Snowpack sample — Snodgrass Mountain, Crested Butte, Colorado (2/4/25, 12:06 PM MST)
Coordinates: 38.923, -106.968
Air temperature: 35 °F
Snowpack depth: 80 cm
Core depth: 70 cm
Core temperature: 32 °F
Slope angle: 14°, slope face: 78°
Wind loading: low
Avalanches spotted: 0
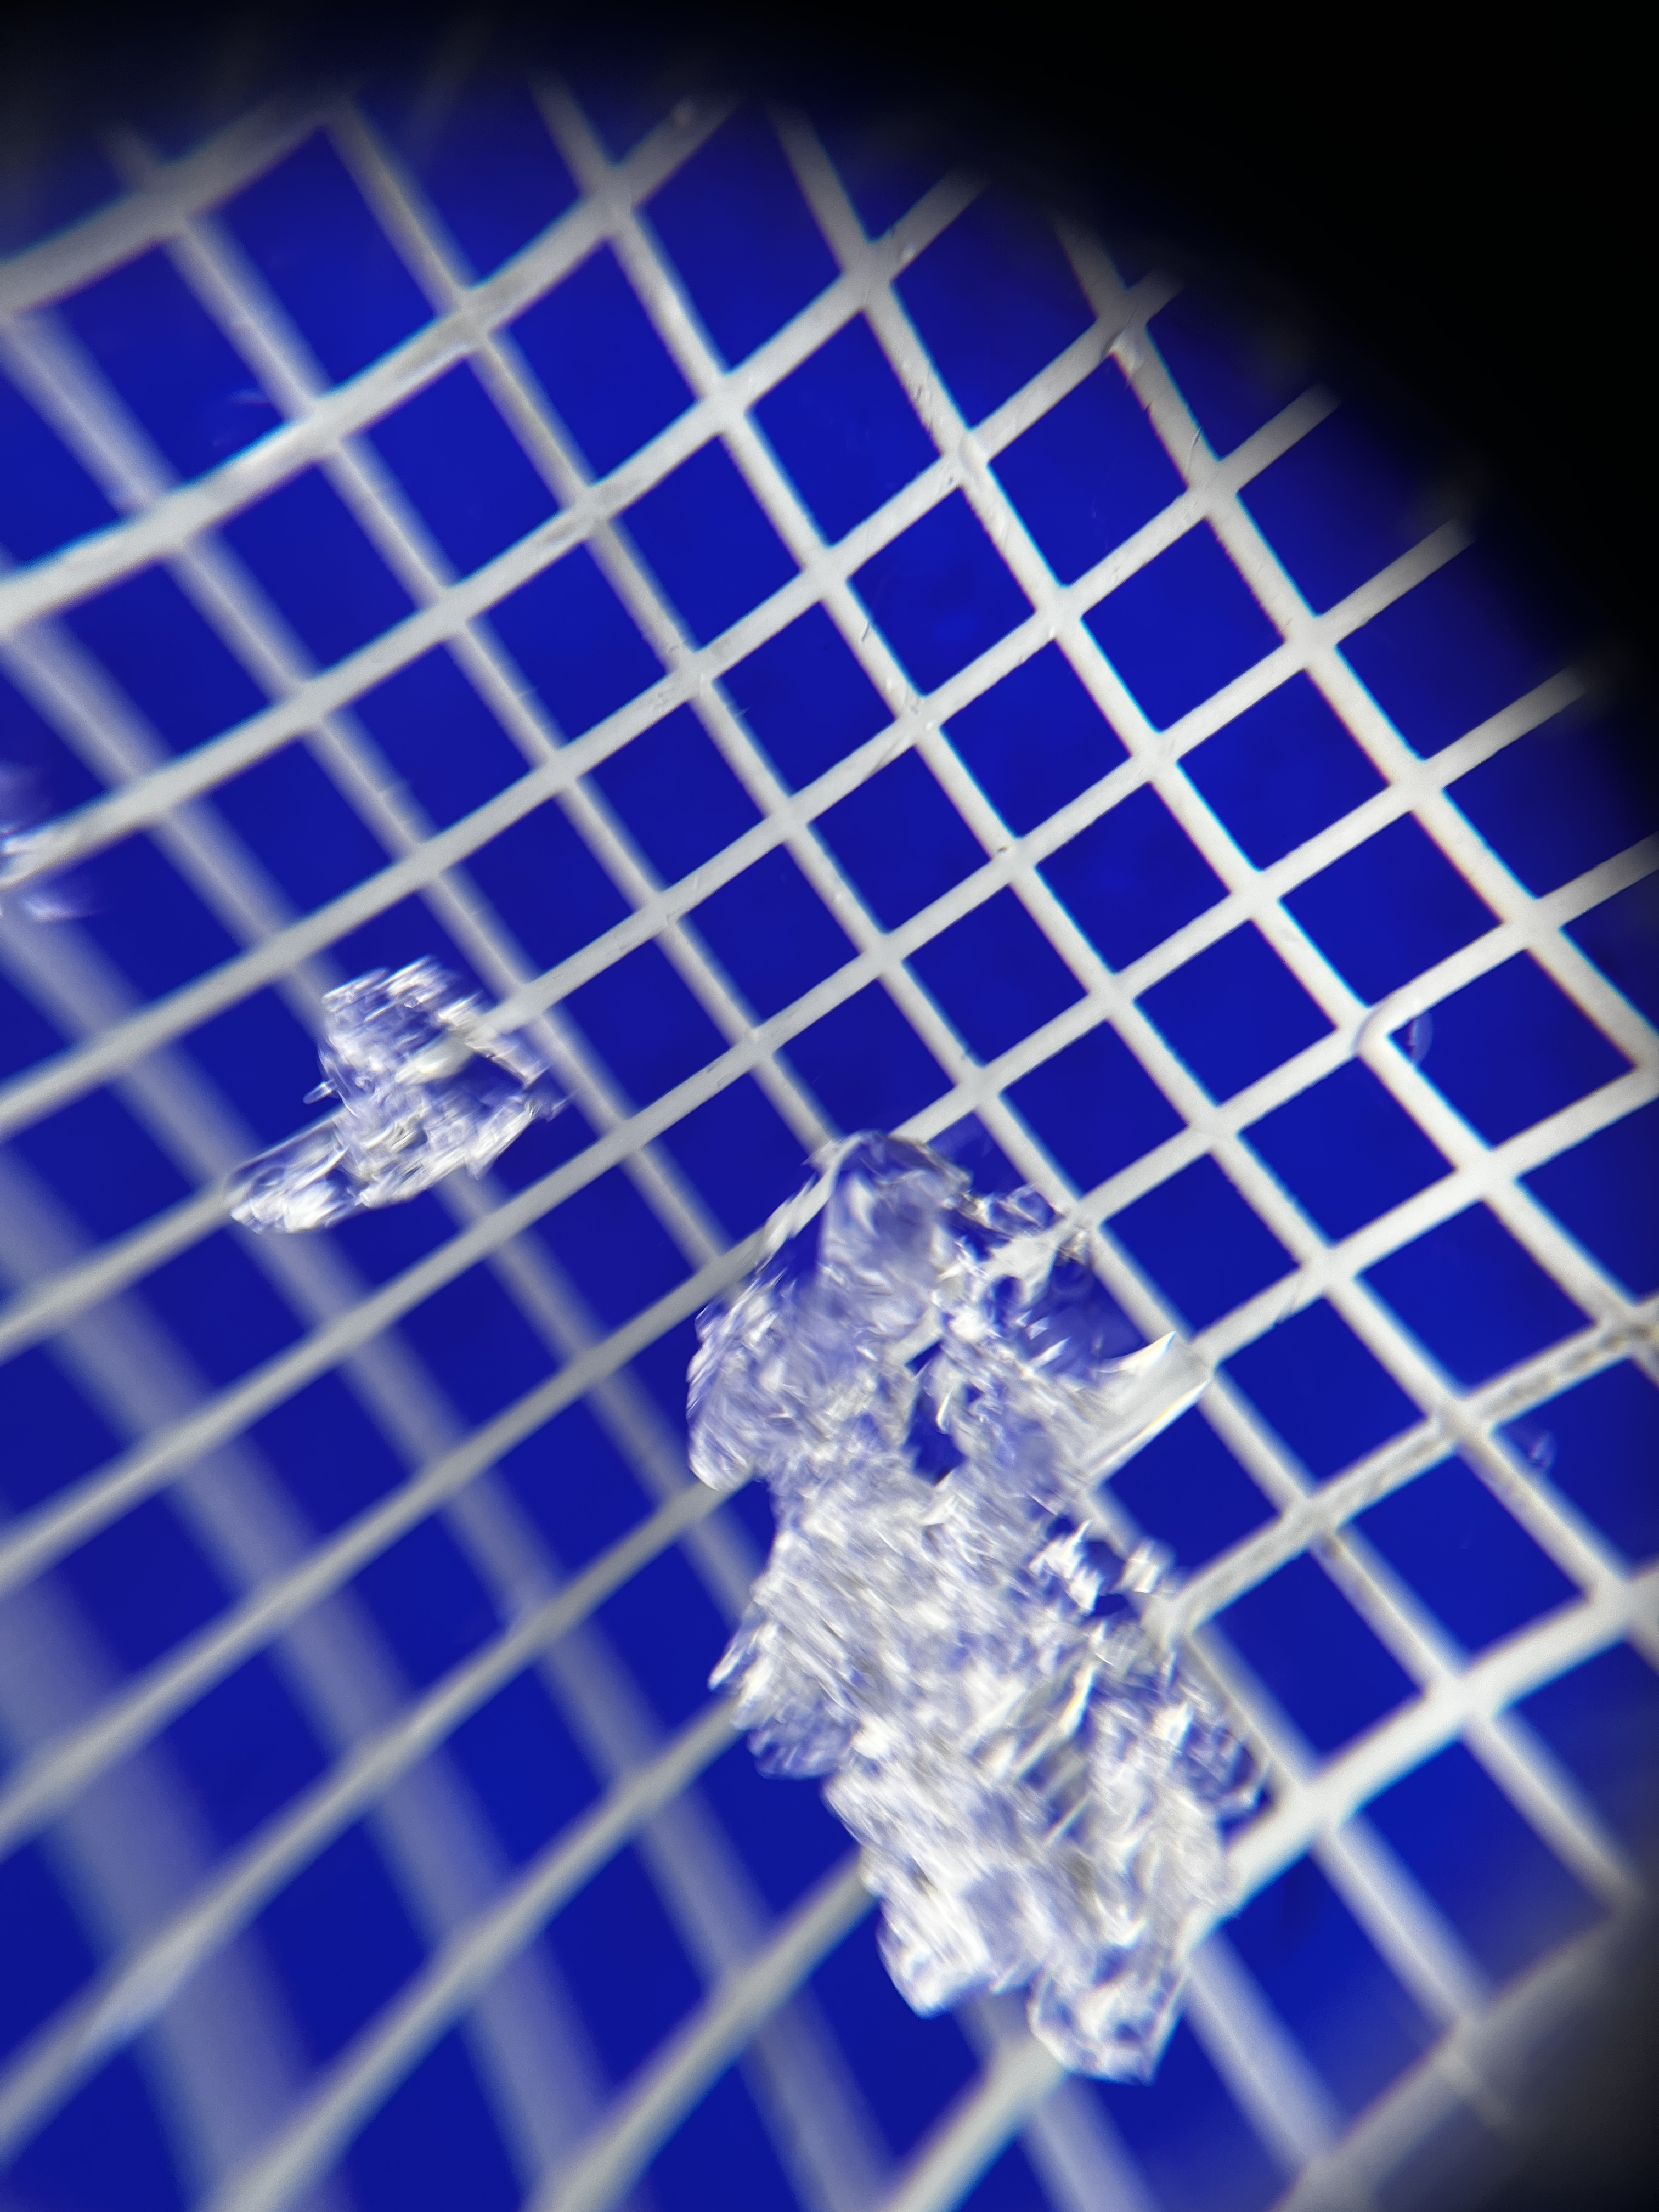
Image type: magnified_profile
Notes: No avalanches nearby, unusually warm weather for the last month reported by residents, Collected 25 yards from treeline